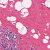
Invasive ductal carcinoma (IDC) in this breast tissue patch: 0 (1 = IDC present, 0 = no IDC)